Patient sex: M
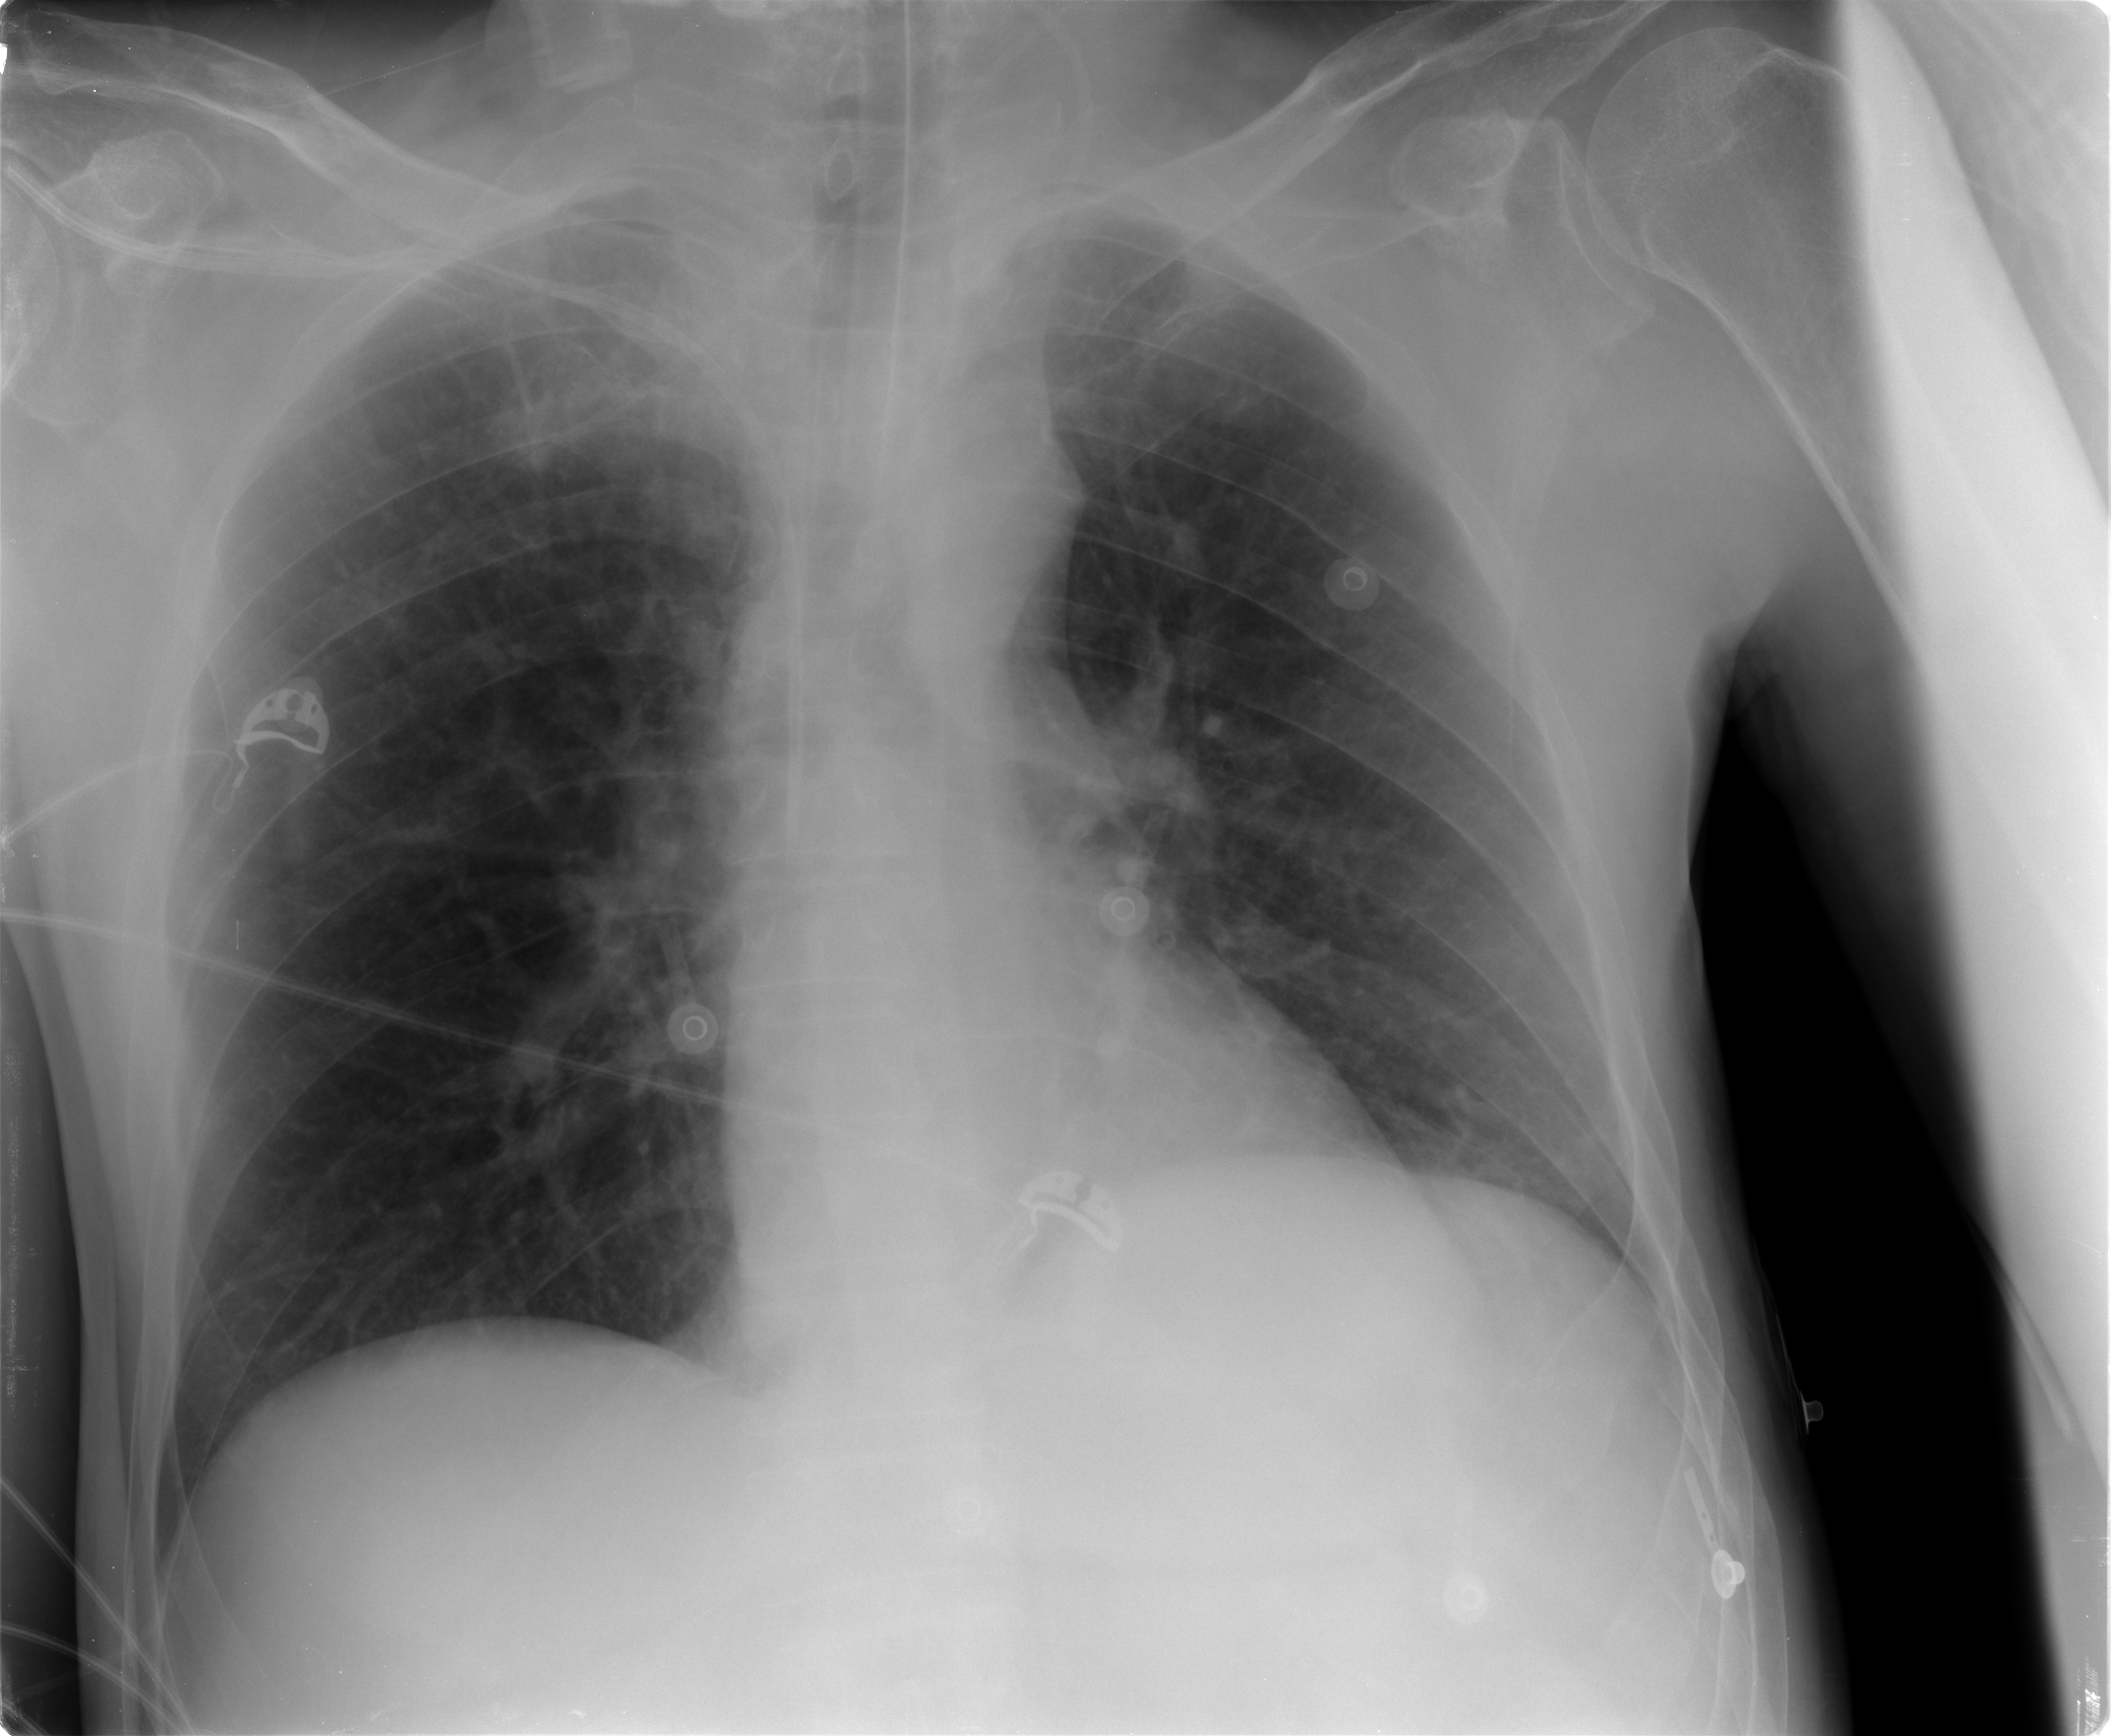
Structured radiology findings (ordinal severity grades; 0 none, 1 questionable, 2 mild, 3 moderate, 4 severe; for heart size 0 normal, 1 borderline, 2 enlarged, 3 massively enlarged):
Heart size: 0
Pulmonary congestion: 2
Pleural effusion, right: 0
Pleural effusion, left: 0
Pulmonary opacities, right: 0
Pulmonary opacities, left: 0
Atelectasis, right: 0
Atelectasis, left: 0